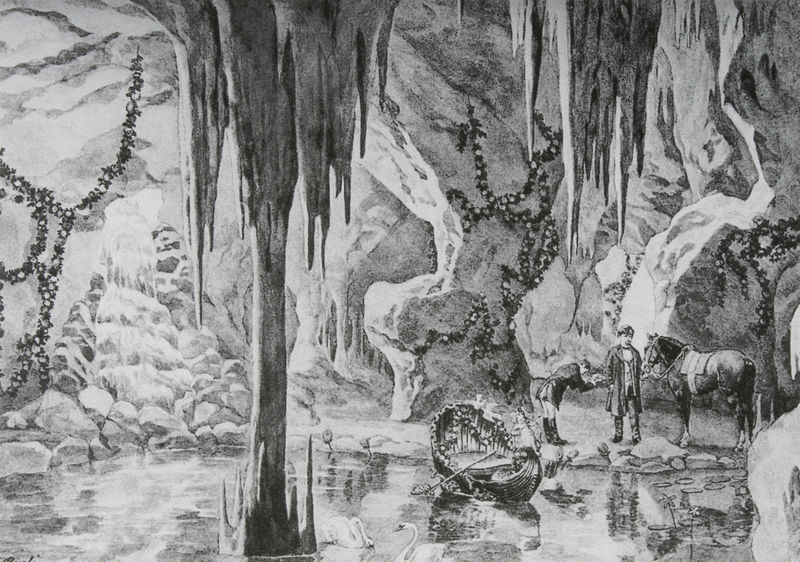
Titel: König Ludwig II. und eines seiner Reitpferde in der Venusgrotte von Linderhof
Künstler: Heinrich Breling
Standort: (Seriendruck)
Schlagwörter: felsen, mann, schatten, wasser, weiß, landschaft, menschen, see, ufer, blumen, grau, hell, licht, männer, schmuck, schwarz, zeichnung, diener, mensch, stein, steine, herr, spiegel, gräser, spiegelung, gewässer, mantel, bühne, höhle, boot, kahn, pferd, reiter, ruder, ranken, sattel, zaumzeug, wellen, schwan, schwanensee, fels, grafik, graphik, bühnenbild, böschung, romantik, könig, ruderboot, bayern, traum, druck, druckgraphik, lithographie, schwarz weiß, stich, lithografie, schwert, stiefel, girlanden, efeu, märchen, grotte, bückling, verbeugung, fantasie, schwäne, schatz, zapfen, ludwig, nachen, prospekt, kini, ludwig ii., neuschwanstein, künstlich, blumengirlanden, elektrizität, tropfstein, tropfsteinhöhle, linderhof, könig ludwig ii., lakai, tropfsteine, schloss linderhof, stalagmiten, stalagniten, stalagtiten, stalaktiten, stalamiten, stalatiten, tropfsteinhöhe, ziechung, grote, diener könig ludwig